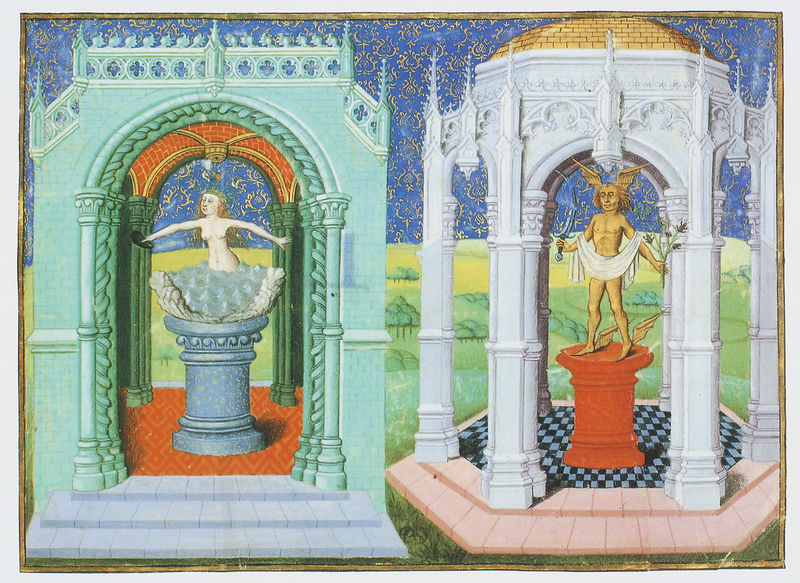
Titel: Chroniques de Hainout
Künstler: Jacobus de Guisia
Institution: Brüssel, Bibliothèque Royale
Schlagwörter: akt, baum, blau, flügel, himmel, mann, nackt, wasser, grün, frau, pfeiler, säulen, weiss, rot, tuch, wiese, muster, ornament, architektur, figur, gold, gotik, bogen, podest, gewölbe, fliesen, kacheln, pavillon, waser, masswerk, torbögen, fiale, buchmalerei